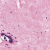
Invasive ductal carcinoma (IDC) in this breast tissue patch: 0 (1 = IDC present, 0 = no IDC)